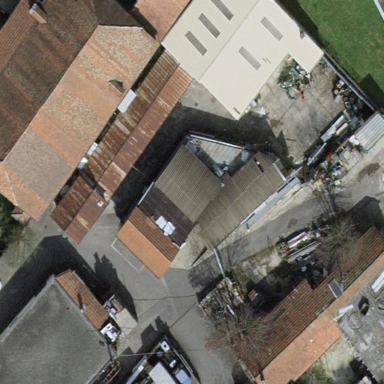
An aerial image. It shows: View of roof of building.